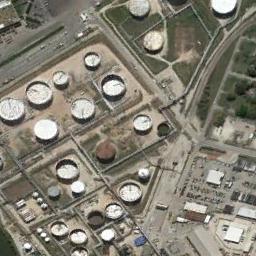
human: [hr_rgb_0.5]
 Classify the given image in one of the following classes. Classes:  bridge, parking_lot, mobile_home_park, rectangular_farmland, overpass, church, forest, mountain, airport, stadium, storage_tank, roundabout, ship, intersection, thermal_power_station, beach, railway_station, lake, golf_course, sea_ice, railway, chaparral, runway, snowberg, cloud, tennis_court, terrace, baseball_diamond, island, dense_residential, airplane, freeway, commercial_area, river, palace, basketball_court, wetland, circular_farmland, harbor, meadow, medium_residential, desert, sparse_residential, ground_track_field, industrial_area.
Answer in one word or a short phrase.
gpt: storage_tank